Question: I got the animation to work in my Snake Clone Game. But the problem based on the picture is that the images do not have transparency(notice the white background of the circle pictures. Programming-wise, is there a fix to be able to include transparency to these drawn images?
Here's a picture containing my code and the output of the program.

P.S. On a side note, I decided to paste the direct link instead of the IMG code because I cannot seem to get it to display on StackOverFlow. I put an exclamation point in the front of the IMG code but it did not work so here's the direct link.
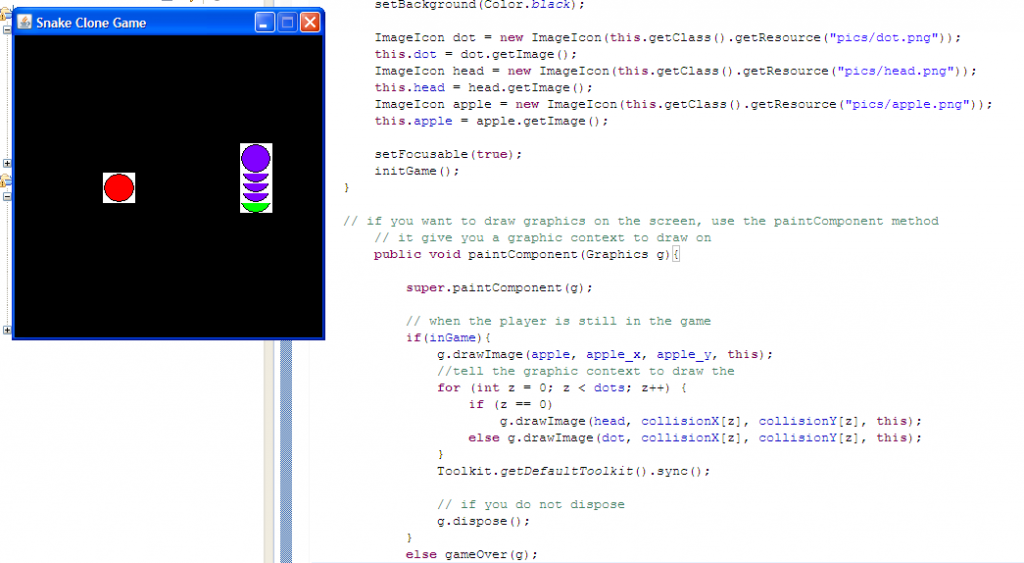
Answer: As the other answer mentioned, the easiest way would probably be to simply use PNG images which have a transparent background (you can create these with an image editor like GIMP). Alternatively, if you are limited to PNG images with a solid background, here's an example of how to change a given color (e.g. white) in the PNG to transparent:

'''
import java.awt.*;
import java.awt.image.*;
import javax.swing.*;
public class SimpleFrame extends JFrame {
JPanel mainPanel = new JPanel() {
ImageIcon originalIcon = new ImageIcon("~/Pictures/apple.png");
ImageFilter filter = new RGBImageFilter() {
int transparentColor = Color.white.getRGB() | 0xFF000000;
public final int filterRGB(int x, int y, int rgb) {
if ((rgb | 0xFF000000) == transparentColor) {
return 0x00FFFFFF & rgb;
} else {
return rgb;
}
}
};
ImageProducer filteredImgProd = new FilteredImageSource(originalIcon.getImage().getSource(), filter);
Image transparentImg = Toolkit.getDefaultToolkit().createImage(filteredImgProd);
public void paintComponent(Graphics g) {
g.setColor(getBackground());
g.fillRect(0, 0, getSize().width, getSize().height);
// draw the original icon
g.drawImage(originalIcon.getImage(), 100, 10, this);
// draw the transparent icon
g.drawImage(transparentImg, 140, 10, this);
}
};
public SimpleFrame() {
super("Transparency Example");
JPanel content = (JPanel)getContentPane();
mainPanel.setBackground(Color.black);
content.add("Center", mainPanel);
}
public static void main(String[] argv) {
SwingUtilities.invokeLater(new Runnable() {
public void run() {
SimpleFrame c = new SimpleFrame();
c.setDefaultCloseOperation(JFrame.EXIT_ON_CLOSE);
c.setSize(280,100);
c.setVisible(true);
}
});
}
}
'''